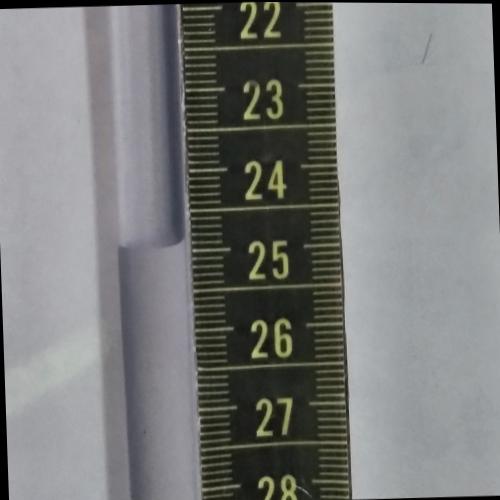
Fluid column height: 24.9 cm